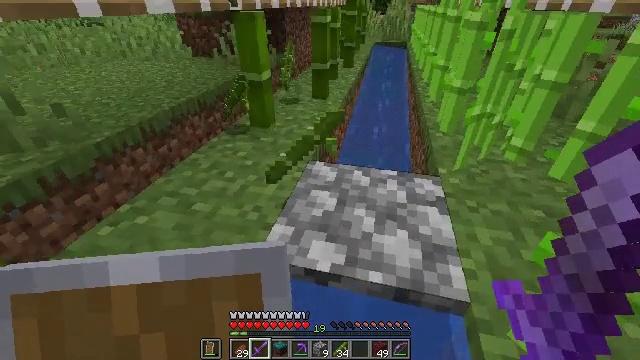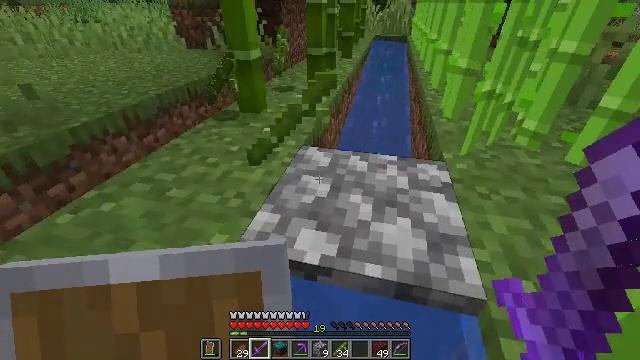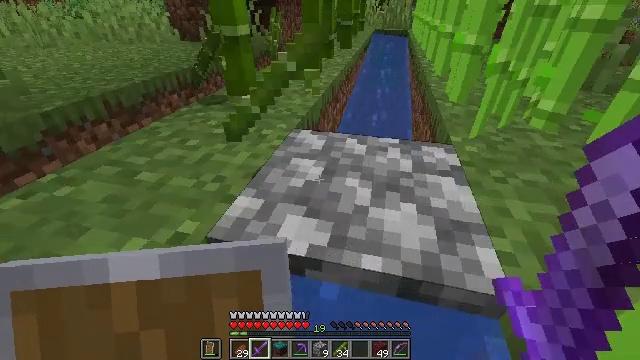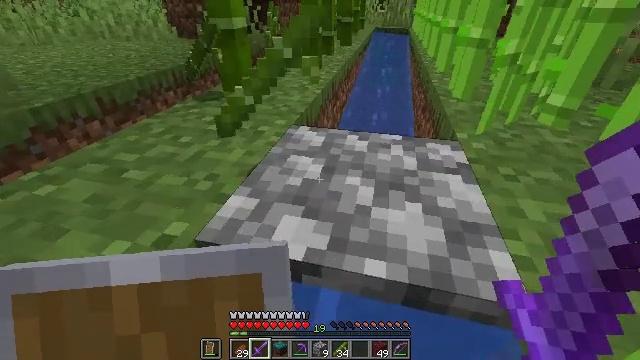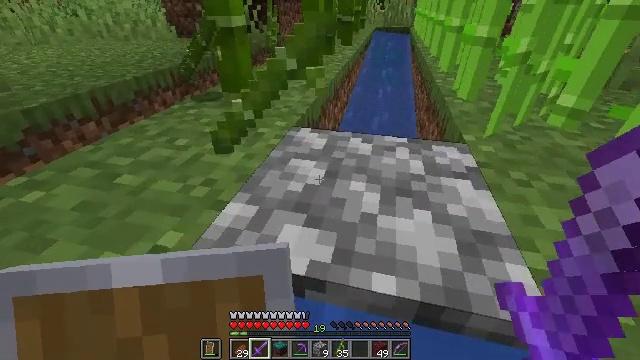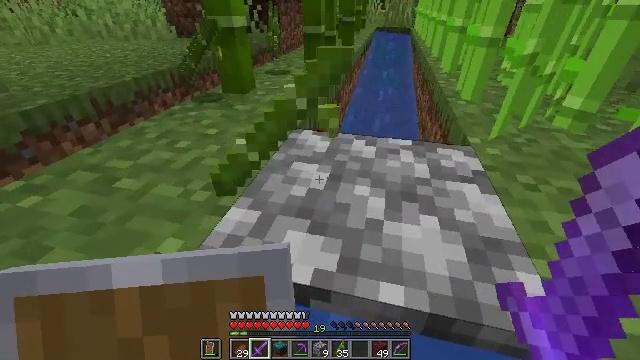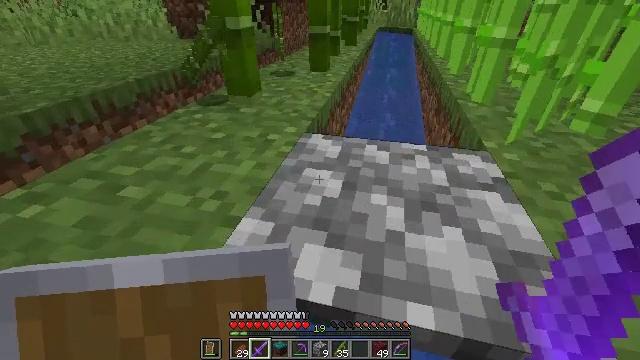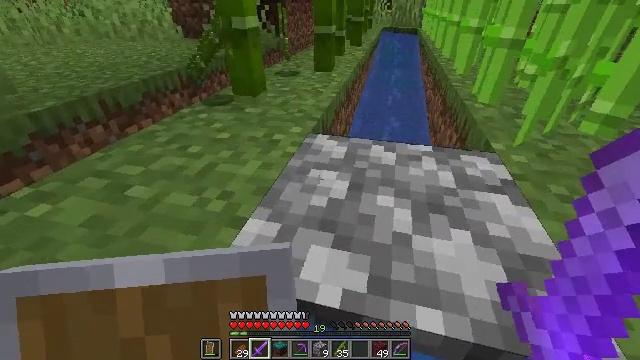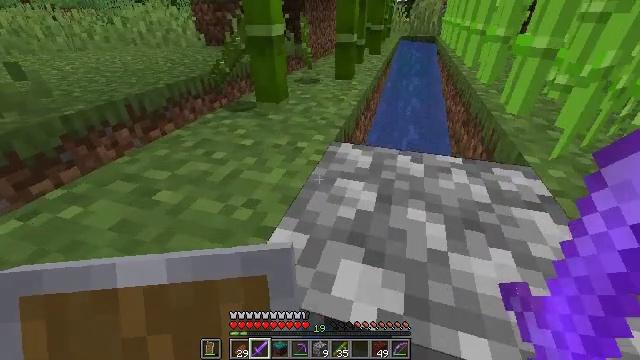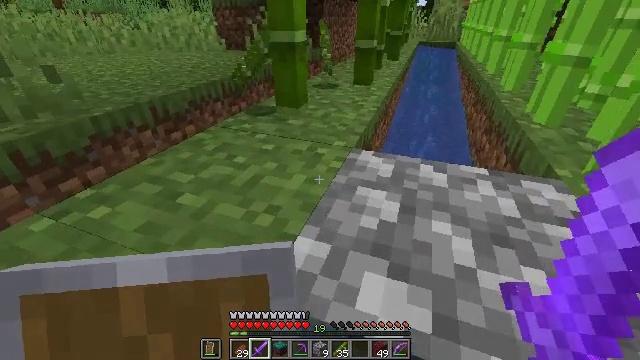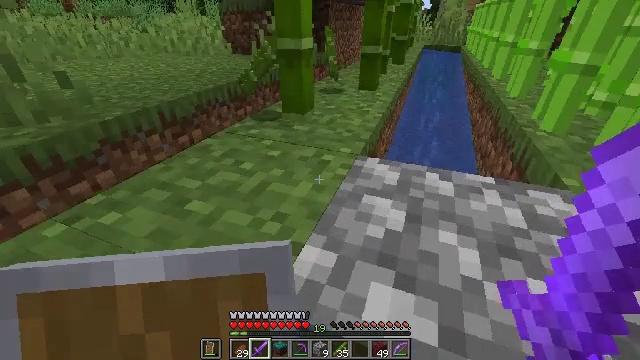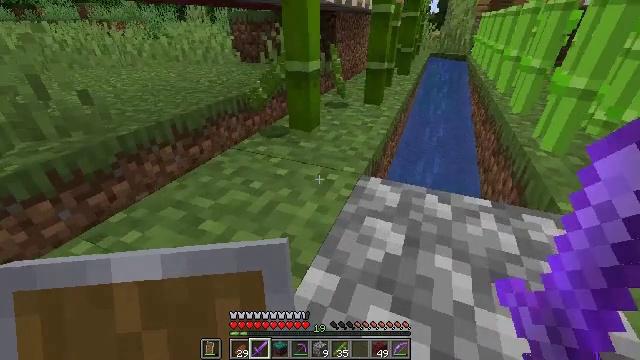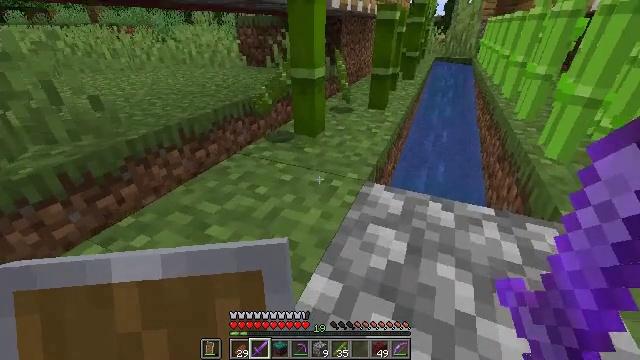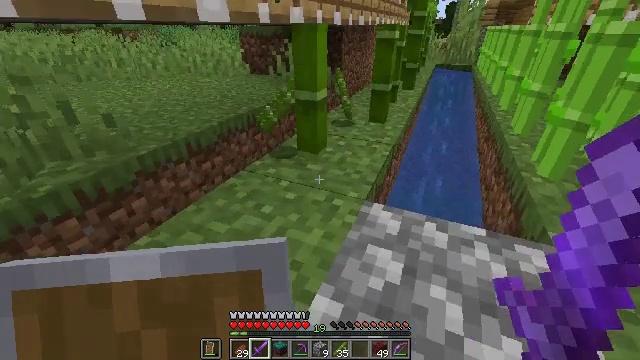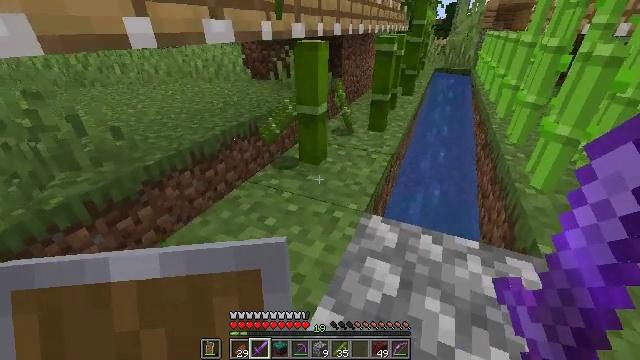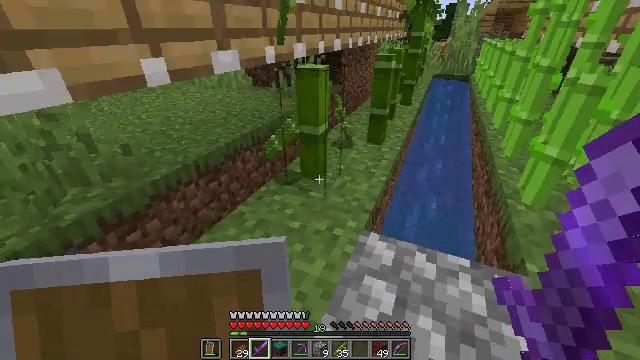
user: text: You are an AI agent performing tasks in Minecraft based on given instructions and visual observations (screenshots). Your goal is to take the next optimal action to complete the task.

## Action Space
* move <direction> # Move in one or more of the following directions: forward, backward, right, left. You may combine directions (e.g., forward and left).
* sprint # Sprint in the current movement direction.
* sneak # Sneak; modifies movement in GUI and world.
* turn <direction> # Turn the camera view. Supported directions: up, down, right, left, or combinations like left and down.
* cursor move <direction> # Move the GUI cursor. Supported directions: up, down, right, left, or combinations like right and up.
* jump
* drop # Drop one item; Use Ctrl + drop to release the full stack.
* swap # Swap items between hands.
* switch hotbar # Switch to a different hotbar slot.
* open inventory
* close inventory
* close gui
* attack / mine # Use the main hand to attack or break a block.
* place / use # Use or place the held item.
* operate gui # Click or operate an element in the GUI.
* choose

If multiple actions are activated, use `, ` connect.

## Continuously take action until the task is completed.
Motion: motion action
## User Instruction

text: Gather tall grass by hitting it.
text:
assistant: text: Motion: move forward
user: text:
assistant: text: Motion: move forward
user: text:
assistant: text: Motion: move forward and move left
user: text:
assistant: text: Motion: move forward and move left
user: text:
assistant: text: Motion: move forward and move left
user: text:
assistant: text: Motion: move forward and move left
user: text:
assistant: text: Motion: move forward and move left
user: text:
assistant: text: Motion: move forward and move left, turn left and up
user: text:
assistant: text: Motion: move forward and move left, turn left, jump
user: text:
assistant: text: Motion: move forward and move left, jump
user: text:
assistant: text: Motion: move forward and move left, turn left, jump
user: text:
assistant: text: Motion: move forward and move left, turn left, jump
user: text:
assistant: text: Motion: move forward and move left, jump
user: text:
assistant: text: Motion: move forward and move left, jump
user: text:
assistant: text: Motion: move forward and move left, jump
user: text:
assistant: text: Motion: move forward and move left
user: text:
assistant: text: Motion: move forward and move left
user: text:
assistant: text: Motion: move forward and move left
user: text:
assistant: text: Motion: move forward and move left
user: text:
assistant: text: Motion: no_op
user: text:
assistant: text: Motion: no_op
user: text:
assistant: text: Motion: no_op
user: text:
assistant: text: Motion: no_op
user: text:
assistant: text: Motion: no_op
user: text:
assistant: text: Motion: no_op
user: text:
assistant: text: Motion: turn right
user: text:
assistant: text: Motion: turn right
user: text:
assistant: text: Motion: turn right
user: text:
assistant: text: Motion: turn right
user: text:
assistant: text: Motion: no_op